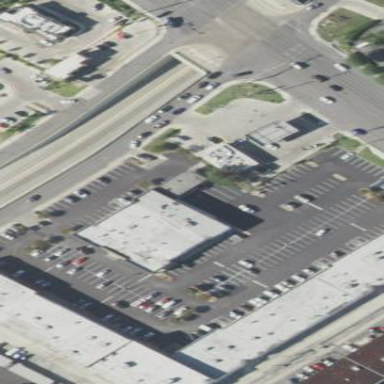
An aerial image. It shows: Retail area.